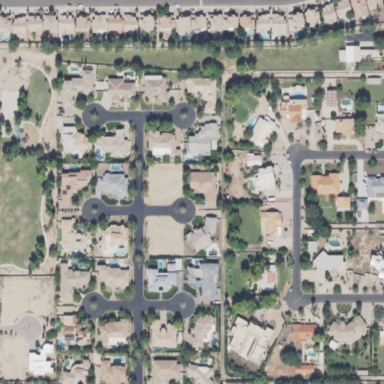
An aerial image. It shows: Gated residential area.